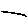
Label: line